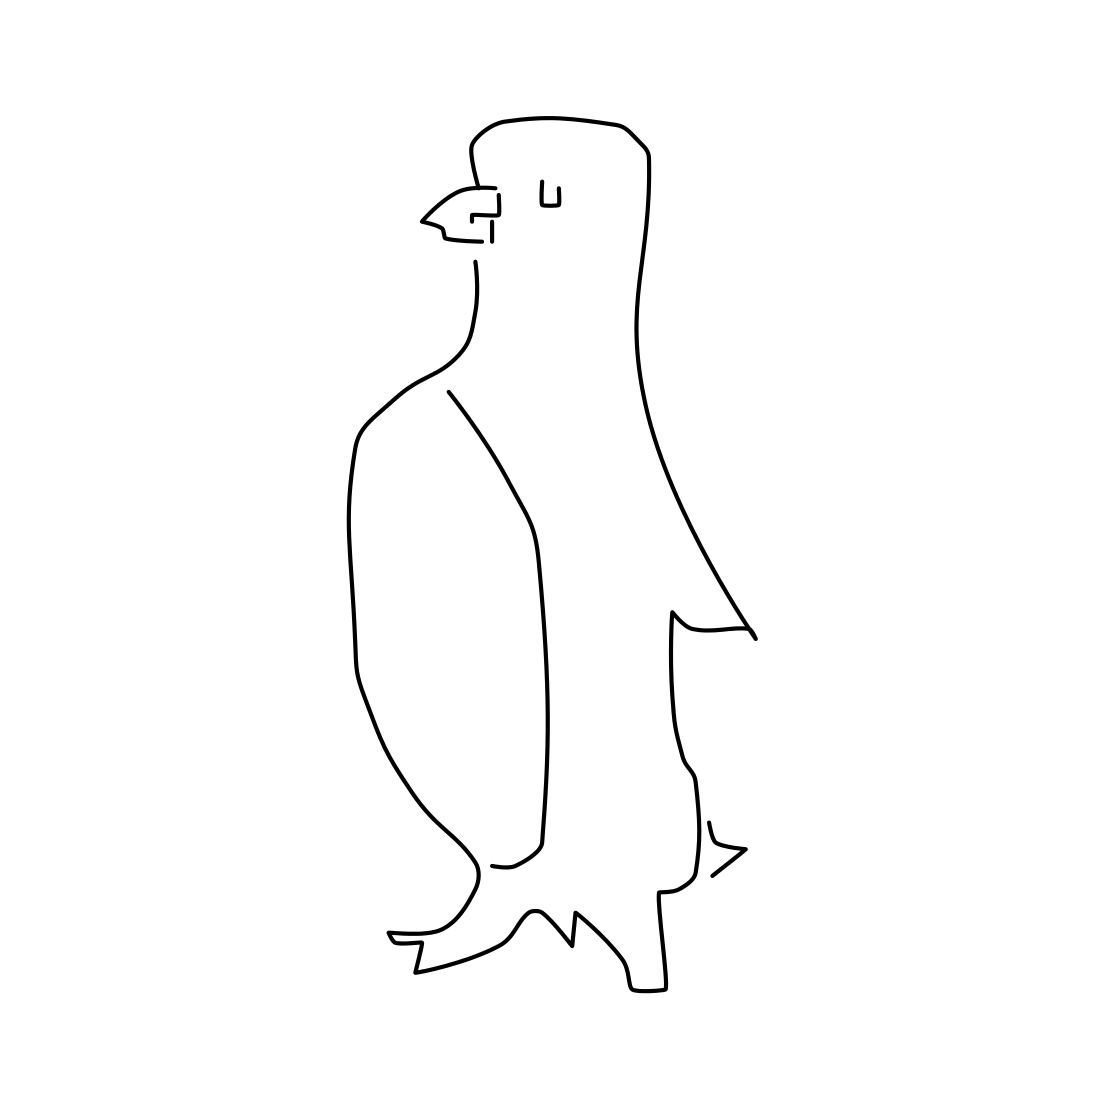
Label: penguin